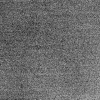
Atmospheric dust classification: dusty